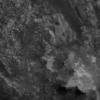
Label: not_dusty